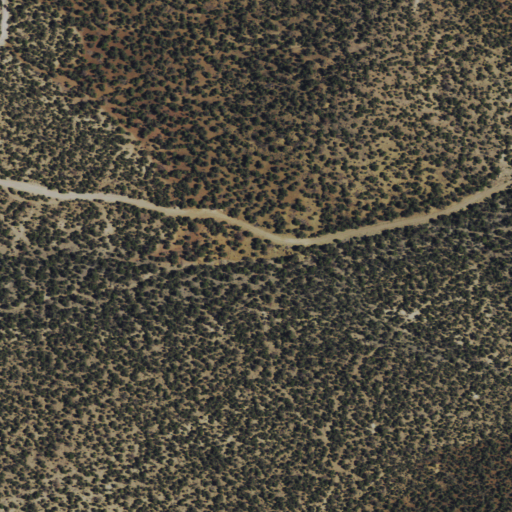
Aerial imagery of valley in Nevada named One Wheel Canyon containing evergreen forest and shrub